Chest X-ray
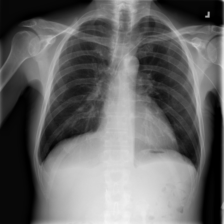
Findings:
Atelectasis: negative
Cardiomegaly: negative
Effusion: negative
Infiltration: negative
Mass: negative
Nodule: negative
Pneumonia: negative
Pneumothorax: negative
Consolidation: negative
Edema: negative
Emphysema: negative
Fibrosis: negative
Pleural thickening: negative
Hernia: negative